Question: I have a custom Scroll bar style, but it has this annoying little white square. I want to remove it, any ideas how?
Annoying Little White Square:

Edit: it might be a repeat button, I think
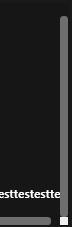
Answer: The problem is clearly related to your style.
And how to answer your question without seeing this style?
Based on my attempt to guess what you might have in the style, but I assume that you do not change the default ScrollViewer template, you only set values for its properties.
If you look at the default template, there is a rectangle 'x:Name="Corner"' in the corner between the ScrollBar's.
'''
<ControlTemplate x:Key="ScrollViewerControlTemplate.Default"
TargetType="{x:Type ScrollViewer}">
<Grid x:Name="Grid" Background="{TemplateBinding Background}">
<Grid.ColumnDefinitions>
<ColumnDefinition Width="*"/>
<ColumnDefinition Width="Auto"/>
</Grid.ColumnDefinitions>
<Grid.RowDefinitions>
<RowDefinition Height="*"/>
<RowDefinition Height="Auto"/>
</Grid.RowDefinitions>
<Rectangle x:Name="Corner"
Grid.Column="1" Grid.Row="1"
Fill="{DynamicResource {x:Static SystemColors.ControlBrushKey}}"/>
<ScrollContentPresenter x:Name="PART_ScrollContentPresenter"
Grid.Column="0" Grid.Row="0"
CanContentScroll="{TemplateBinding CanContentScroll}"
CanHorizontallyScroll="False" CanVerticallyScroll="False"
ContentTemplate="{TemplateBinding ContentTemplate}"
Content="{TemplateBinding Content}"
Margin="{TemplateBinding Padding}"/>
<ScrollBar x:Name="PART_VerticalScrollBar"
Grid.Column="1" Grid.Row="0"
AutomationProperties.AutomationId="VerticalScrollBar"
Cursor="Arrow"
Maximum="{TemplateBinding ScrollableHeight}" Minimum="0"
Visibility="{TemplateBinding ComputedVerticalScrollBarVisibility}"
Value="{Binding VerticalOffset, Mode=OneWay, RelativeSource={RelativeSource TemplatedParent}}"
ViewportSize="{TemplateBinding ViewportHeight}"/>
<ScrollBar x:Name="PART_HorizontalScrollBar"
AutomationProperties.AutomationId="HorizontalScrollBar"
Cursor="Arrow"
Grid.Column="0" Grid.Row="1"
Maximum="{TemplateBinding ScrollableWidth}"
Minimum="0"
Orientation="Horizontal"
Visibility="{TemplateBinding ComputedHorizontalScrollBarVisibility}"
Value="{Binding HorizontalOffset, Mode=OneWay, RelativeSource={RelativeSource TemplatedParent}}"
ViewportSize="{TemplateBinding ViewportWidth}"/>
</Grid>
</ControlTemplate>
'''
The background color of this rectangle is set by 'DynamicResource' with key '{x:Static SystemColors.ControlBrushKey}'.
Therefore, all you can do without changing the template is to create a new resource with the same key, but with a different color.
The resource can be set in the same place where you set your style.
An example of defining this resource:
'''
<SolidColorBrush x:Key="{x:Static SystemColors.ControlBrushKey}"
Color="Red"/>
'''
If you do change the template, then you can simply delete this rectangle, then this corner will be the background color of the ScrollViewer.
You can also, after removing it, stretch one of the ScrollBars to this corner.